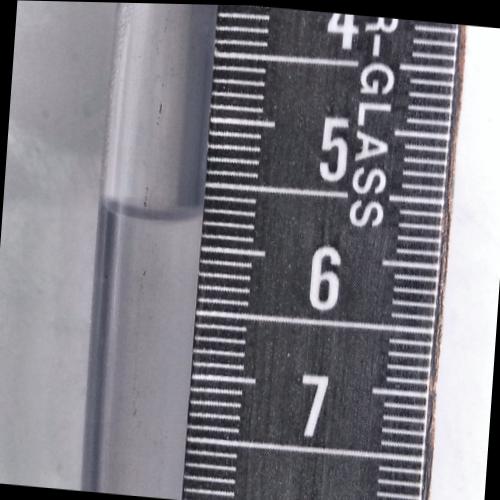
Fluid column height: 5.8 cm